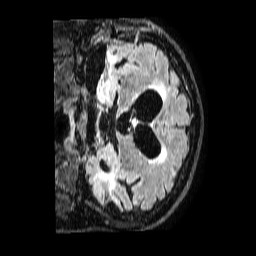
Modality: FLAIR
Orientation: coronal
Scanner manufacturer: philips
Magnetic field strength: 1.5 T
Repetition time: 4.8 s
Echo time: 0.3 s